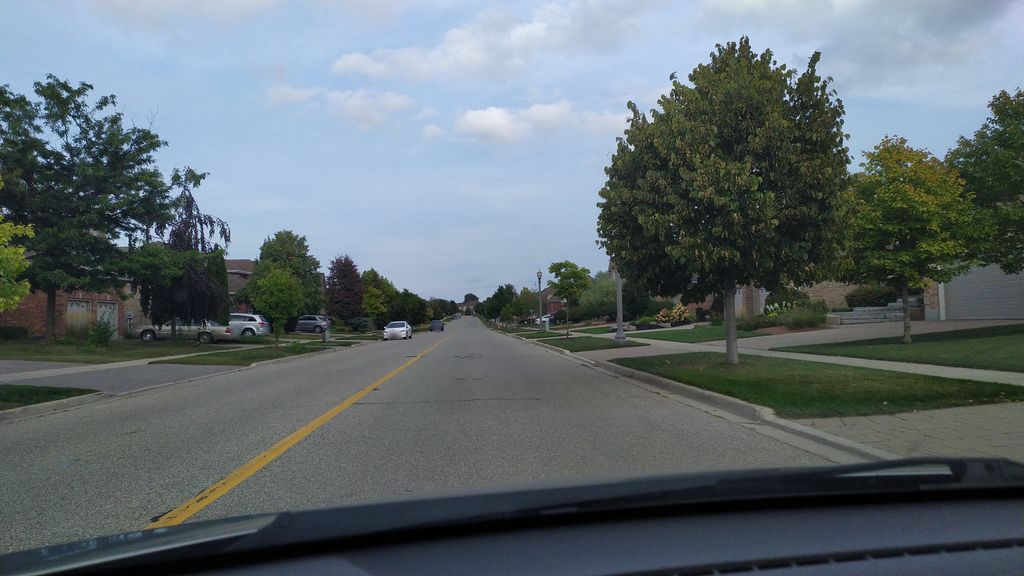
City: kitchener-waterloo